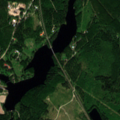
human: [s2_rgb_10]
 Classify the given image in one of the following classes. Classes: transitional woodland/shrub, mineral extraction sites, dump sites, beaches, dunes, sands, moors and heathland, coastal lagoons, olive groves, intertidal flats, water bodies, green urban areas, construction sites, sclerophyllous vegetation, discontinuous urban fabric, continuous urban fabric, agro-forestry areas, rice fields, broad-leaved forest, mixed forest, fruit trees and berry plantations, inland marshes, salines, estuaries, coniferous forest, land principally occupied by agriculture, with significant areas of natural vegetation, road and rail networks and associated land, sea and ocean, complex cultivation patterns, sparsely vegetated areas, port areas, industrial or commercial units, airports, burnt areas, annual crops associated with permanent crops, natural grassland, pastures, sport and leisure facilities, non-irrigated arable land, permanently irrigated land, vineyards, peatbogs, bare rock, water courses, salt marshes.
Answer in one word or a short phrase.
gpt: broad-leaved forest, mixed forest, water bodies